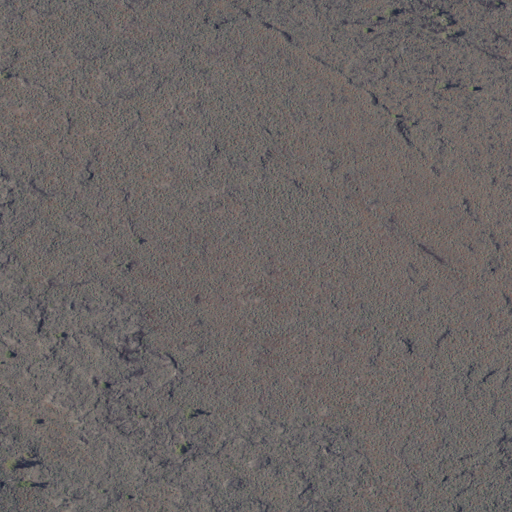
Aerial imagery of lava area in Idaho named Sheep Trail Butte East Flow containing only shrub